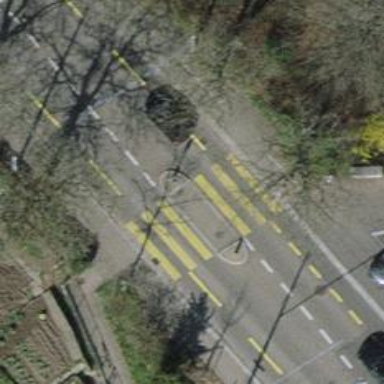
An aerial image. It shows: Asphalt footway with zebra crossing.